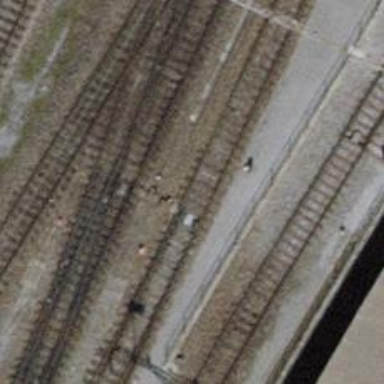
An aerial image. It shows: Railway switch.